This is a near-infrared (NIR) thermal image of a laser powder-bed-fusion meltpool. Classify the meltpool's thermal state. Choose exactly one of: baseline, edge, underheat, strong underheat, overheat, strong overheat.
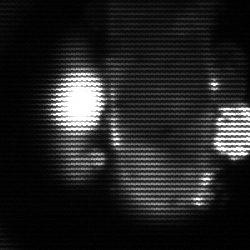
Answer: strong underheat